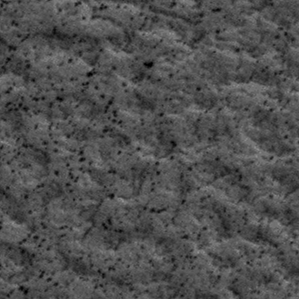
Label: frost